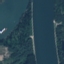
Land use / land cover class: River